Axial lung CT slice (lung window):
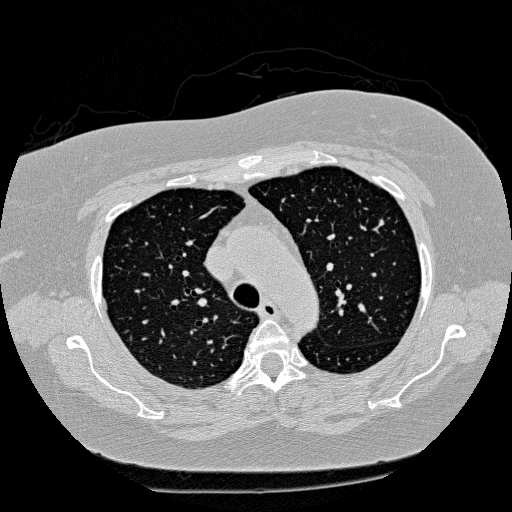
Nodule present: yes
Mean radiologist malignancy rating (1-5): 2